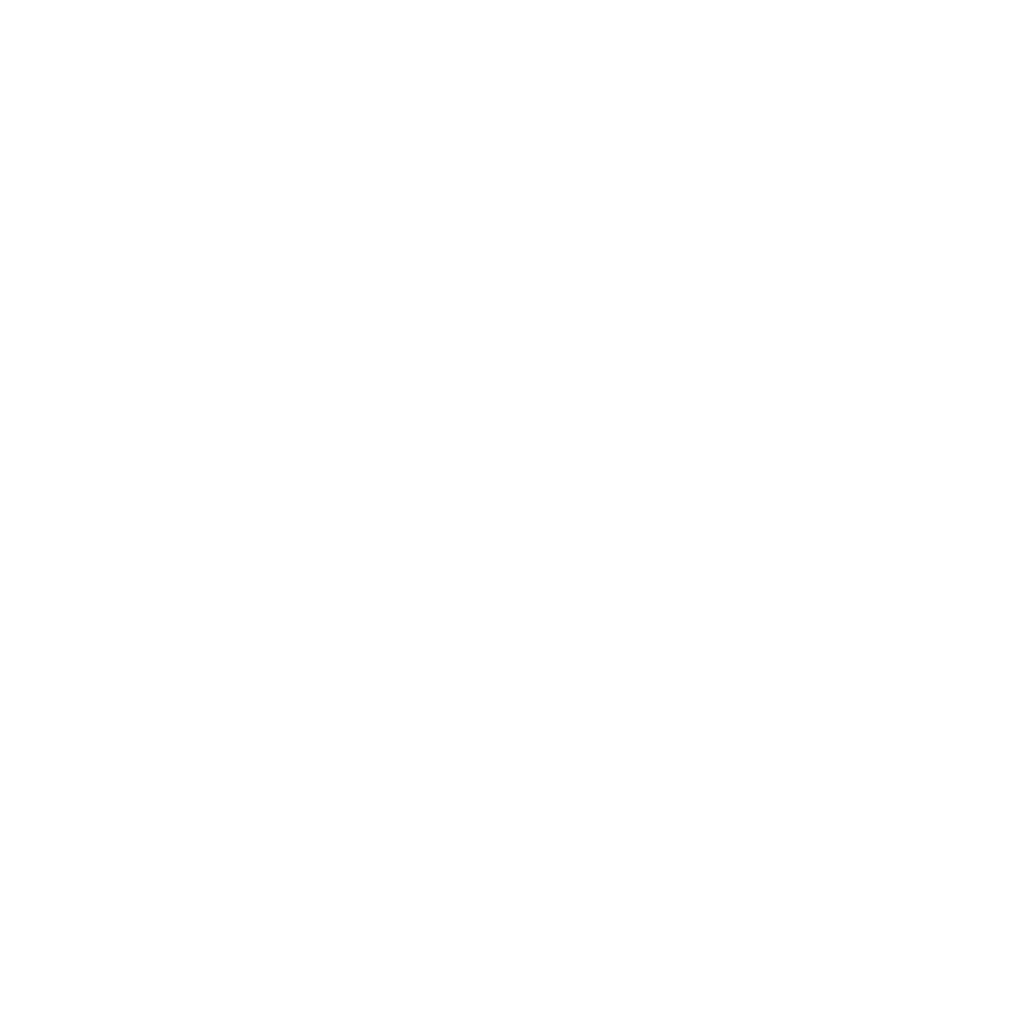
Texture map type: Displacement